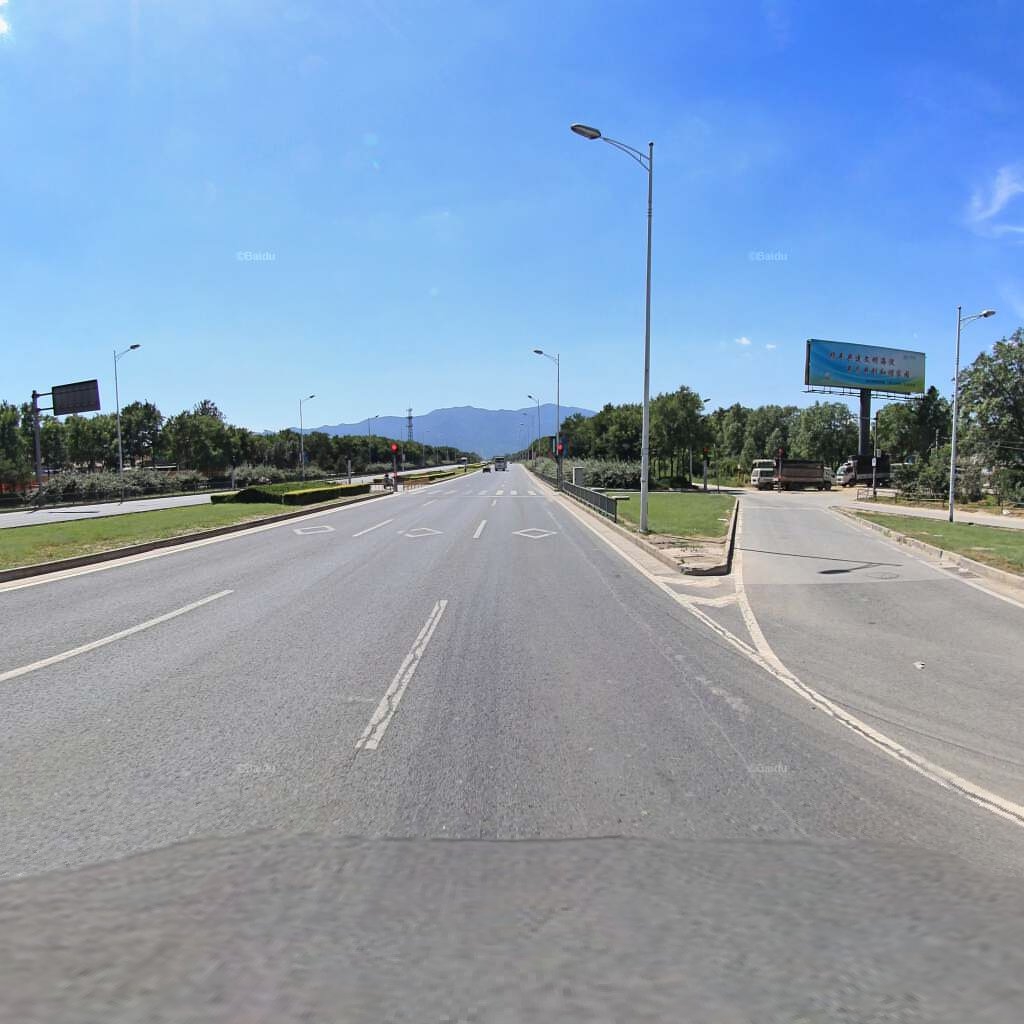
Region: Haidian
Road damage annotations: longitudinal patch, longitudinal patch